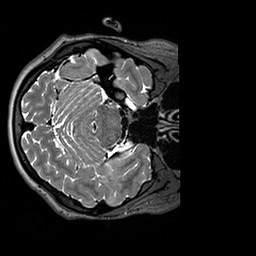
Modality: T2w
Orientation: axial
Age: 25
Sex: female
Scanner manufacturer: siemens
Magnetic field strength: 3 T
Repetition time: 3.2 s
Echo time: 0.408 s